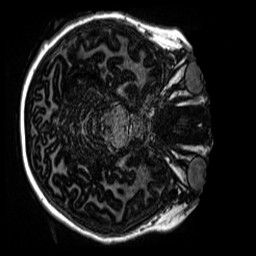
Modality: MP2RAGE
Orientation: axial
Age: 12
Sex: female
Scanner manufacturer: siemens
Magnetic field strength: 3 T
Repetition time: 4 s
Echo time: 0.00299 s